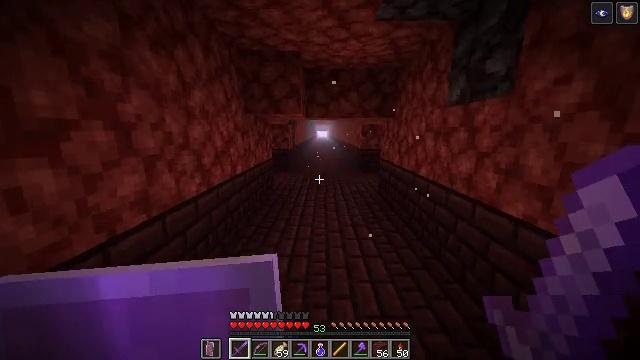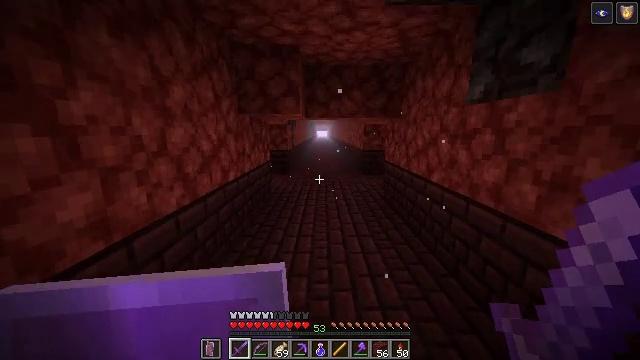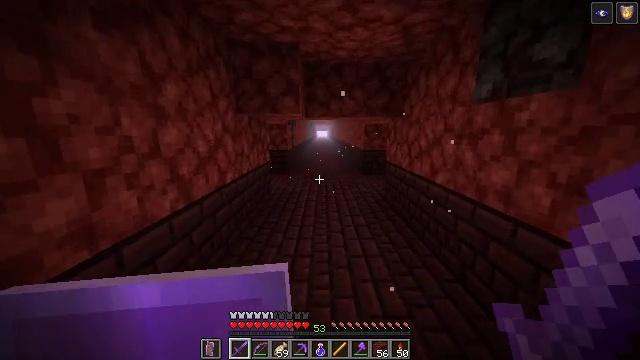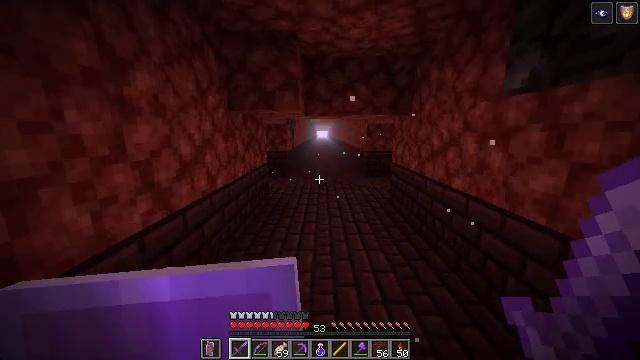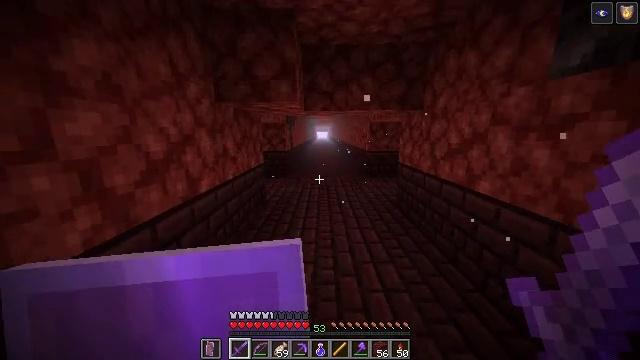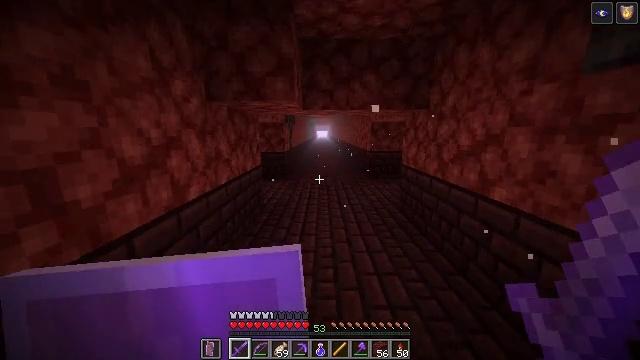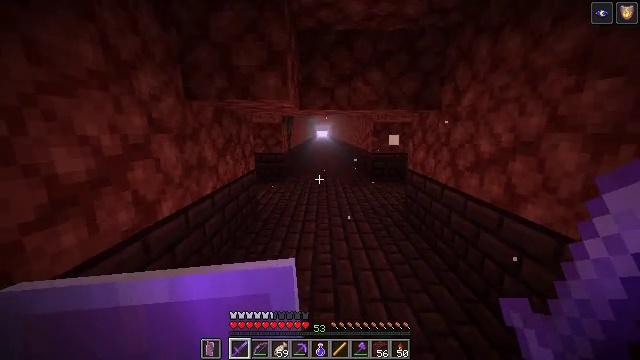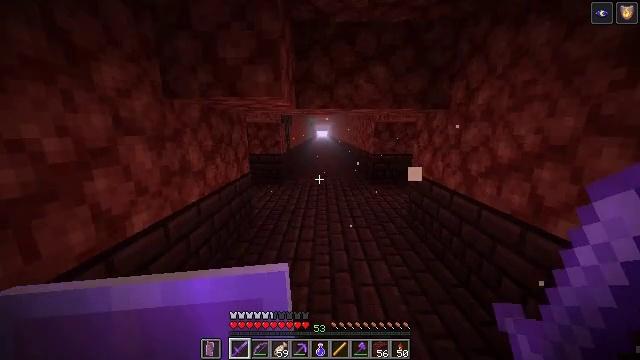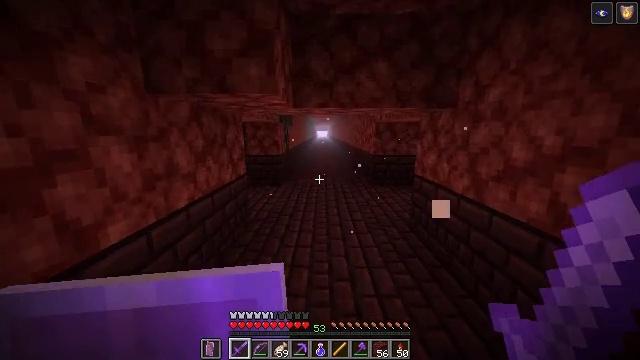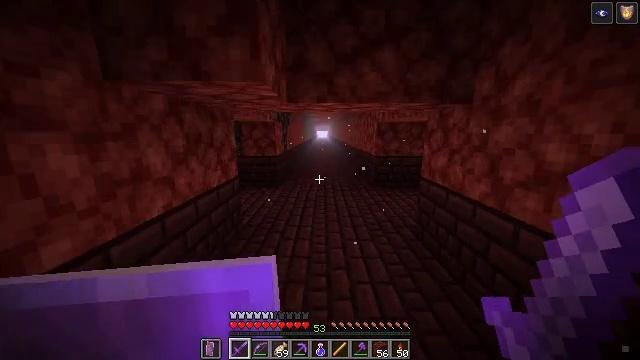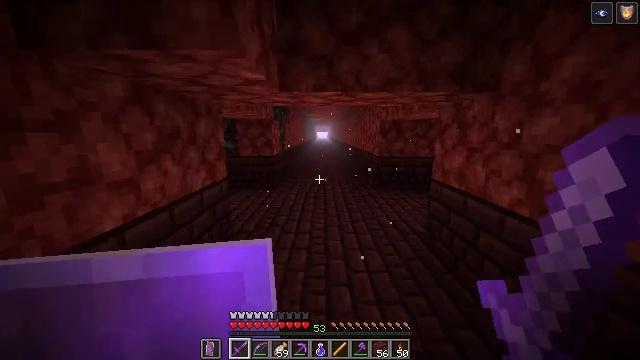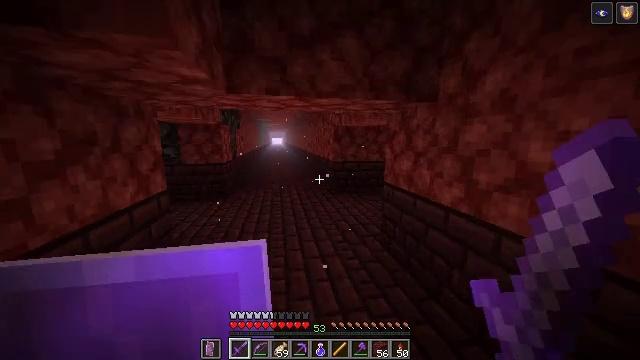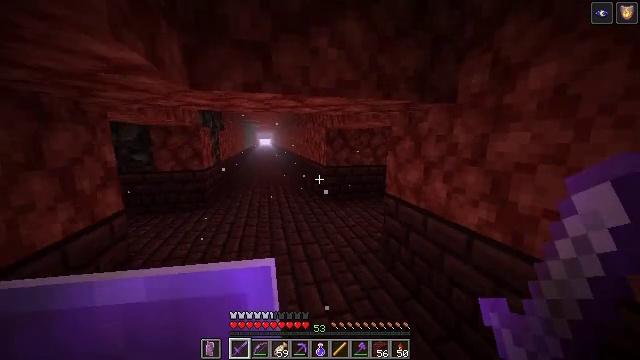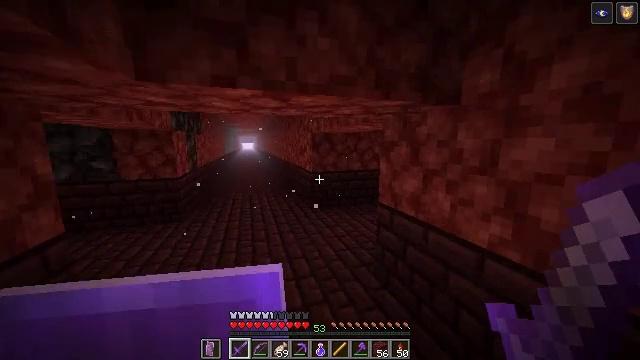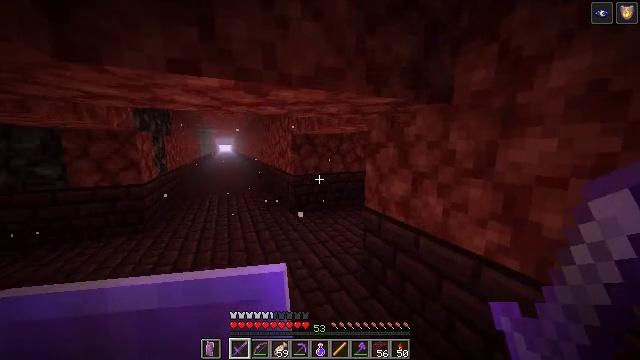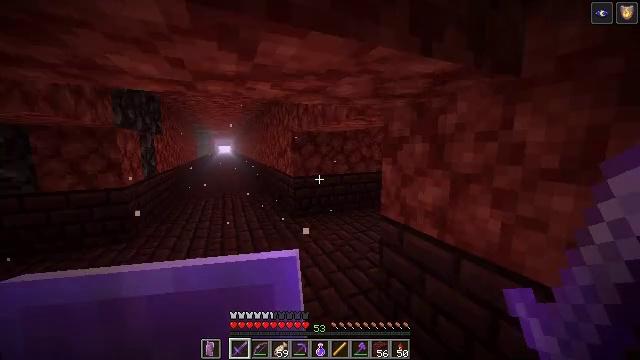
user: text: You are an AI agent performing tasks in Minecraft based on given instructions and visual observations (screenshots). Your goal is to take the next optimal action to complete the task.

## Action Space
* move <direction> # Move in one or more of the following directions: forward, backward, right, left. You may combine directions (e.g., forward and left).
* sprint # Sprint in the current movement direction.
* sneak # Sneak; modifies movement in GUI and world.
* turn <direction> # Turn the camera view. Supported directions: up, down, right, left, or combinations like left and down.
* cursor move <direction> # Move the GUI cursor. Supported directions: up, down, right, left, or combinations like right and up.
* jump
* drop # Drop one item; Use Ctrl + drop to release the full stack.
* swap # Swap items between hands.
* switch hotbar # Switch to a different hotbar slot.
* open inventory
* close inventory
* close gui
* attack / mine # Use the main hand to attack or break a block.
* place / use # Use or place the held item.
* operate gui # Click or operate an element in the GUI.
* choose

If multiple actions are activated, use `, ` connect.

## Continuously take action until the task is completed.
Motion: motion action
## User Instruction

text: Combat the magma cube.
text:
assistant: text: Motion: move forward, sprint
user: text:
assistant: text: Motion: move forward, sprint
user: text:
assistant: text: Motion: move forward, sprint
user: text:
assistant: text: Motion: move forward, sprint
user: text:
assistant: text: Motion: move forward, sprint
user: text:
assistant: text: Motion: move forward, sprint
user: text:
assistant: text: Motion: move forward, sprint
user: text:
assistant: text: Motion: move forward, sprint
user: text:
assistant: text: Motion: move forward, sprint
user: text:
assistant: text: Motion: move forward, sprint
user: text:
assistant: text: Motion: move forward, sprint, turn right and up
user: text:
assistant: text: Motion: move forward, sprint, turn right
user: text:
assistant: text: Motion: move forward, sprint, turn right and up
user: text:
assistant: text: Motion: move forward, sprint, turn right
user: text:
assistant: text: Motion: move forward, sprint
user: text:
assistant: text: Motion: move forward, sprint
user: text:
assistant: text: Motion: move forward and move left, sprint
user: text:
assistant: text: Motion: move forward and move left, sprint, turn right
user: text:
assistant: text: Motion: move forward and move left, sprint, turn right
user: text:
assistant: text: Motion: move forward and move left, sprint, turn right
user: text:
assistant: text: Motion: move forward and move left, sprint, turn right
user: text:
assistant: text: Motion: move forward and move left, sprint, turn right
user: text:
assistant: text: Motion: move forward and move left, sprint, turn right
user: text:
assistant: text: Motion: move forward, sprint, turn right
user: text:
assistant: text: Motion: move forward, sprint
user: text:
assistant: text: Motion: move forward, sprint, turn right
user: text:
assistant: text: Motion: move forward, sprint, turn right
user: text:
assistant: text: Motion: move forward, sprint, turn right
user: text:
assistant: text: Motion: move forward, sprint, turn right
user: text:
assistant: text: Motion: move forward, sprint